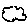
Label: cloud